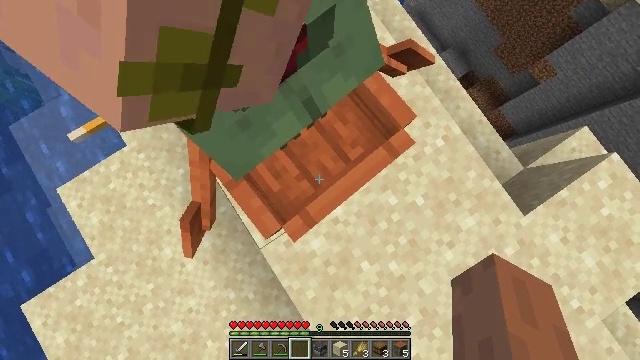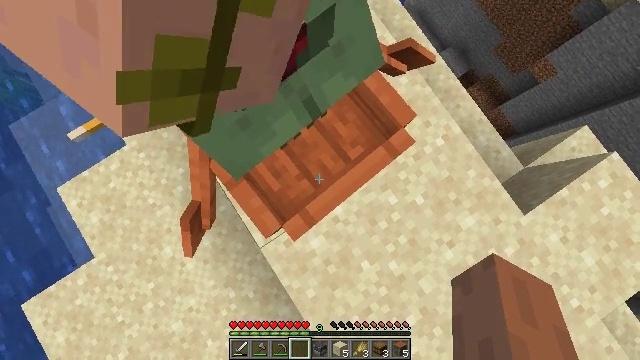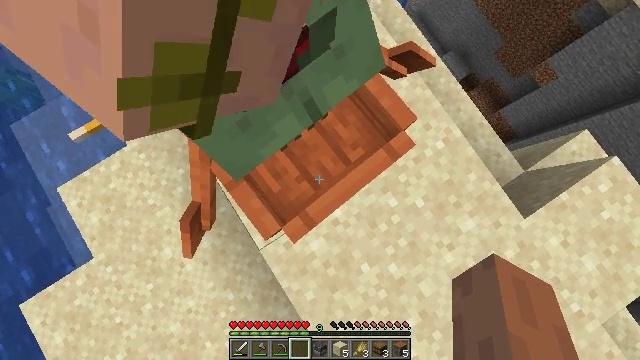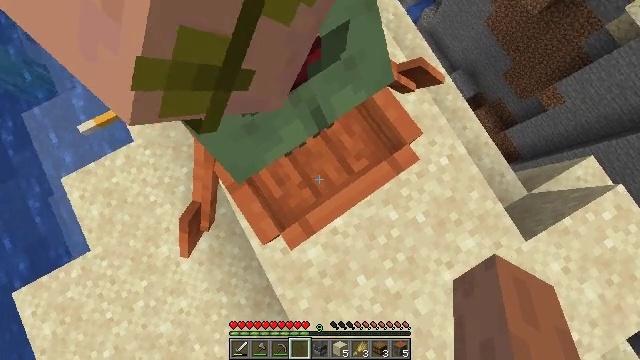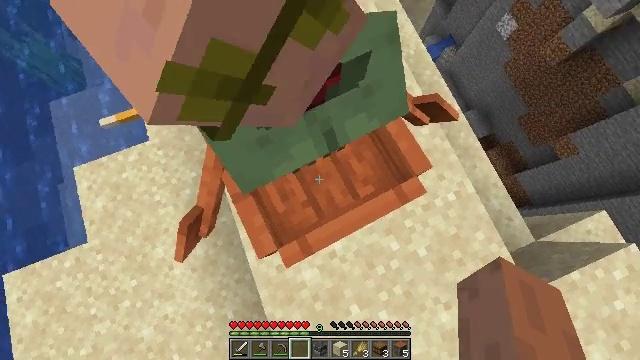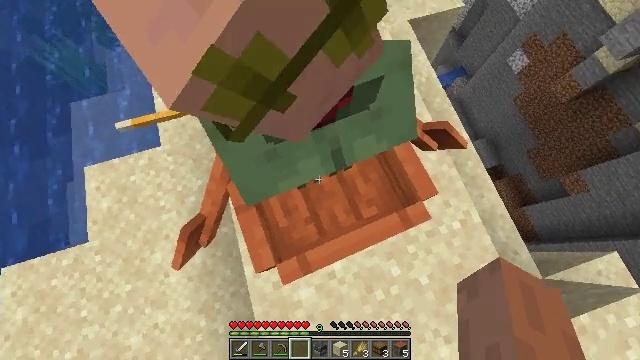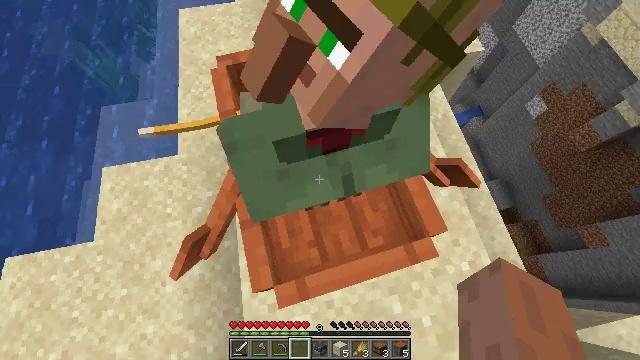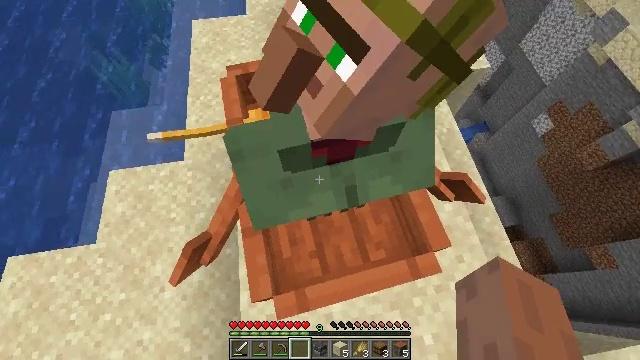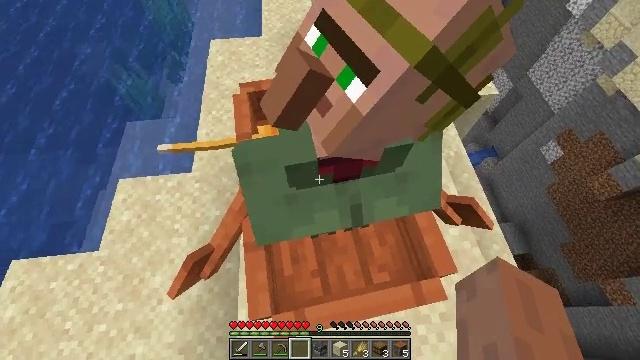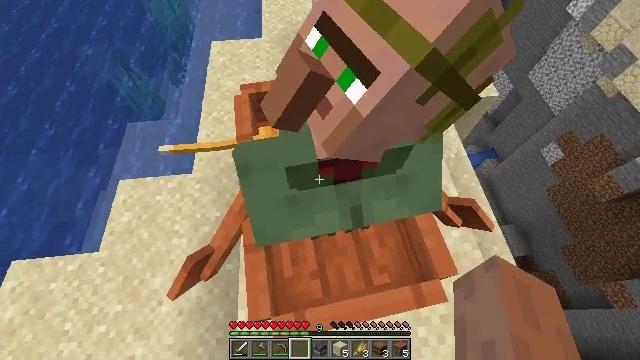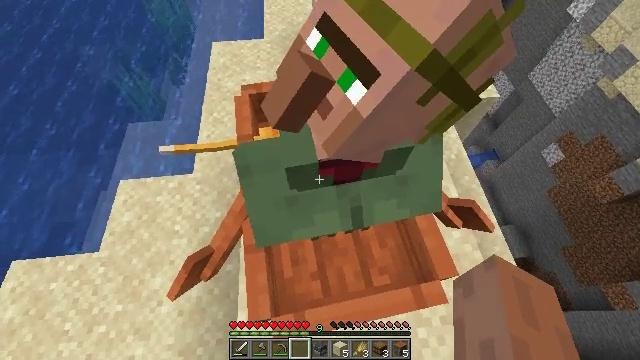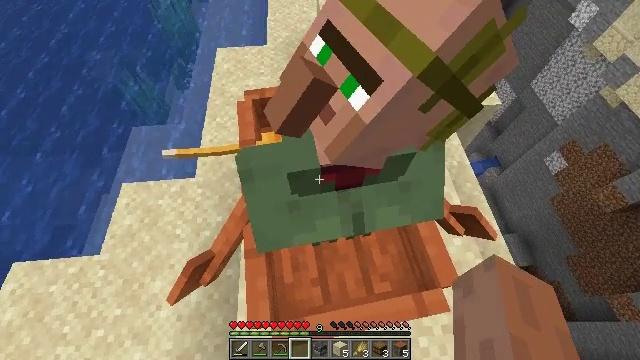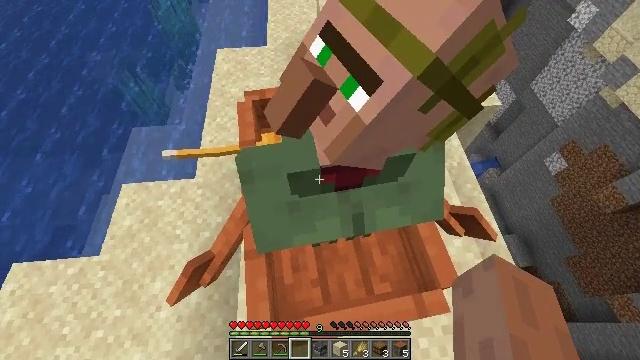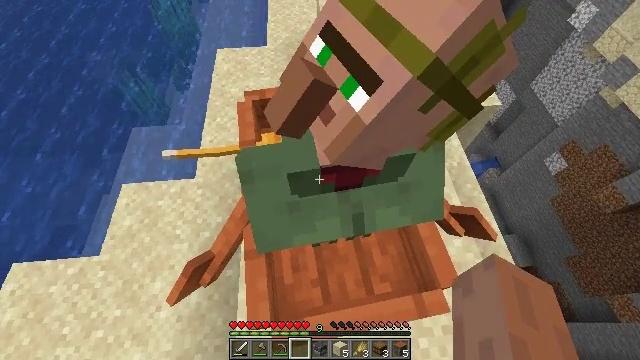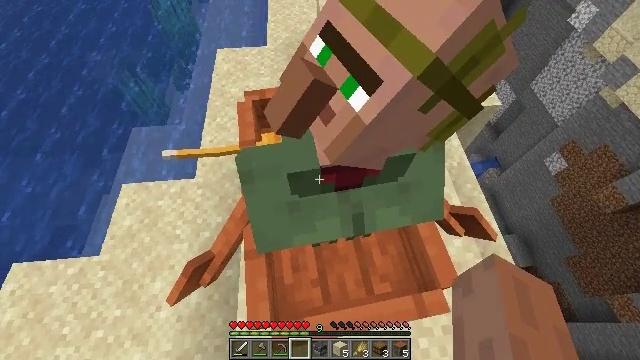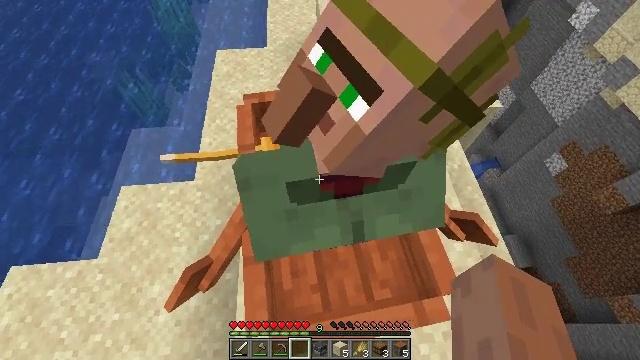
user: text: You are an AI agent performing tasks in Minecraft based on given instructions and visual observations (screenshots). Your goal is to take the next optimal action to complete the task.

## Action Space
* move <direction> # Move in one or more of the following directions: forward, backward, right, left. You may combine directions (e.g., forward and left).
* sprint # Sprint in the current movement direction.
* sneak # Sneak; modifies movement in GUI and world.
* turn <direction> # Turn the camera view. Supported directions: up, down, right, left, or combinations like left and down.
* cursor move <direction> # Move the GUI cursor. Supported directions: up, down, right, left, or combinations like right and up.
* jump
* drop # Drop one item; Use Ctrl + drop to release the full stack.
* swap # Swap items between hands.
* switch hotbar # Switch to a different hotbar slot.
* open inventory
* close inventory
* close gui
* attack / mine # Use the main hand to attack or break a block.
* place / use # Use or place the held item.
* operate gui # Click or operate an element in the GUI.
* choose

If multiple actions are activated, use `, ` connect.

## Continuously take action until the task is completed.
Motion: motion action
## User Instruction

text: Kill mobs.
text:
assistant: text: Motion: no_op
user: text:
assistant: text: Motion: no_op
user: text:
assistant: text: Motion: turn left and up
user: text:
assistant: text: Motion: turn left and up
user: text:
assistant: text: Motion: turn left and up
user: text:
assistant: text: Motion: turn left and up
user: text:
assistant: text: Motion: turn left and up
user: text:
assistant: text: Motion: turn left and up
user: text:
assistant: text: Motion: no_op
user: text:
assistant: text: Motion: no_op
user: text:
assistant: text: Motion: turn up
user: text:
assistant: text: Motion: no_op
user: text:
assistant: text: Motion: no_op
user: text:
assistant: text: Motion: no_op
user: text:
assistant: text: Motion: move forward
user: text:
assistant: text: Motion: move forward
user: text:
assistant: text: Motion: move forward
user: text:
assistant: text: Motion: no_op
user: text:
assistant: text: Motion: no_op
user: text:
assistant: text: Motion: no_op
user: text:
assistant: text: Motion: no_op
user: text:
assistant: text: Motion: no_op
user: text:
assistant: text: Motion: no_op
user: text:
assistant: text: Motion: no_op
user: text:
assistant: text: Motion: no_op
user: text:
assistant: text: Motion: no_op
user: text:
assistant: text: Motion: no_op
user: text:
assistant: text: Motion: use / place
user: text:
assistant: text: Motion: use / place
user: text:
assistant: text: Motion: use / place